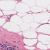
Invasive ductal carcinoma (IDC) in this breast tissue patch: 0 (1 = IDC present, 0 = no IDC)